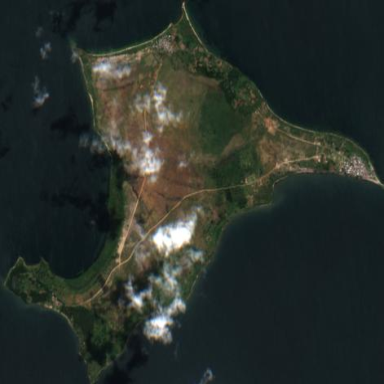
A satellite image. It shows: Image showing island.